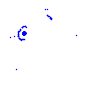
Particle: electron